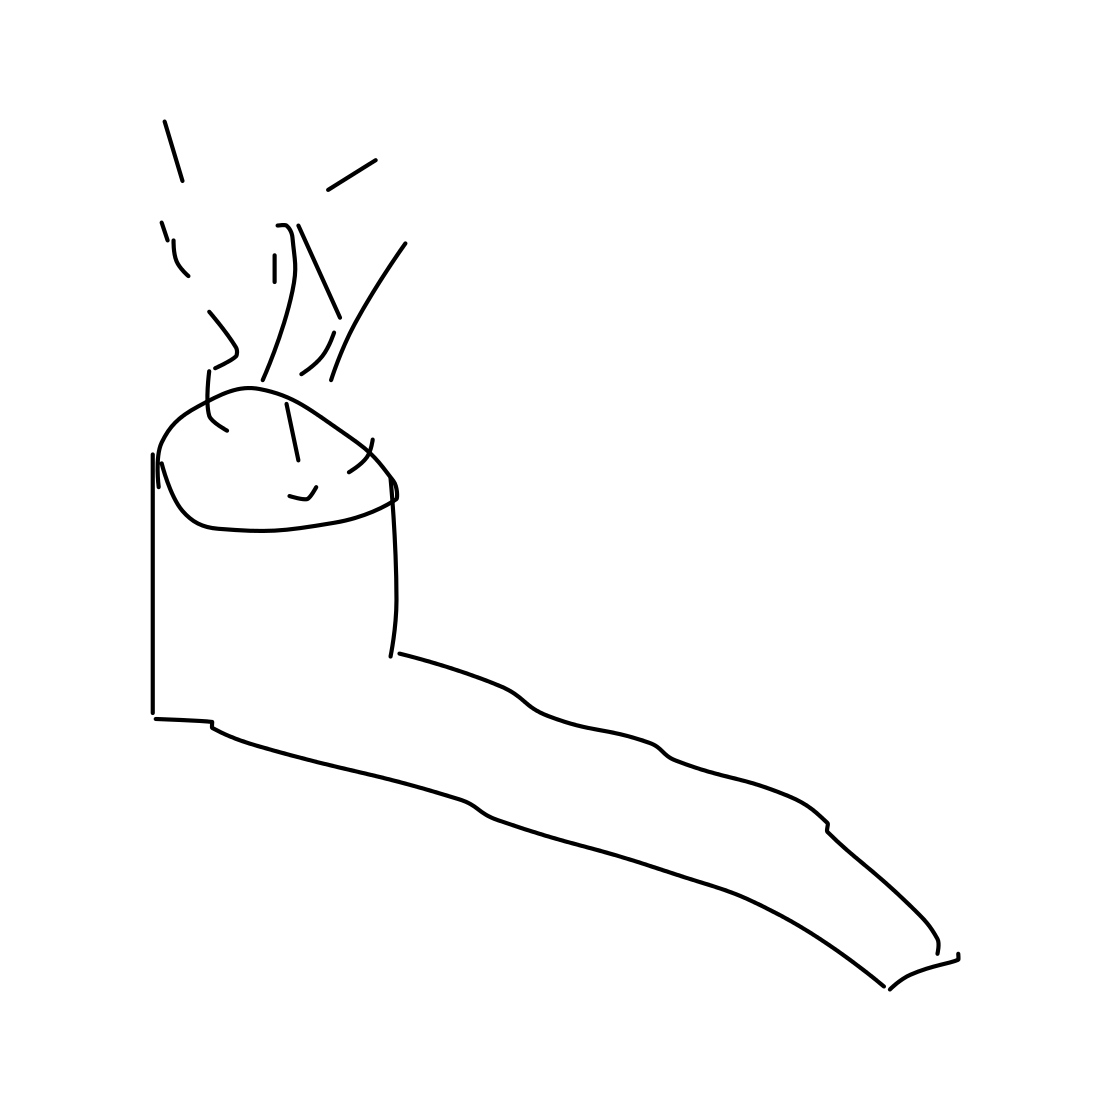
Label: pipe (for smoking)